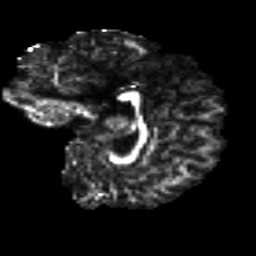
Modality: FA
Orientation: sagittal
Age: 18
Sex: female
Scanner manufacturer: siemens
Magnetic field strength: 3 T
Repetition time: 8.8 s
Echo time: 0.085 s